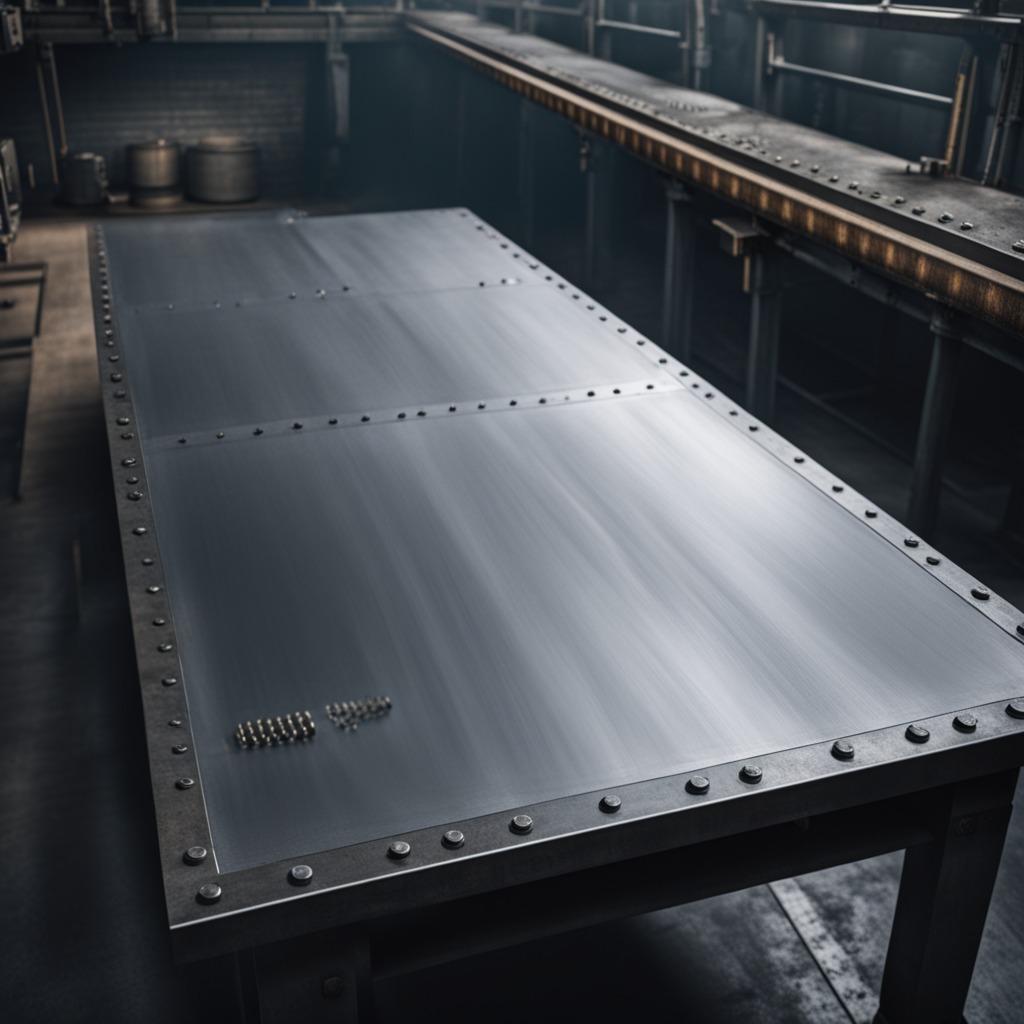
A coiled metal spring is lying on the cold steel table.